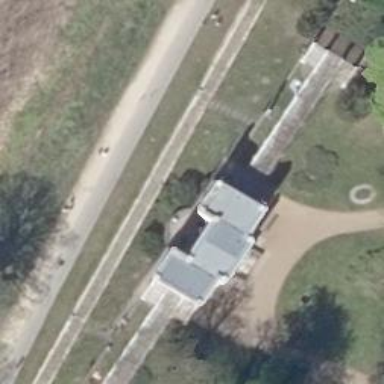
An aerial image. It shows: Footway covered by colonnade.